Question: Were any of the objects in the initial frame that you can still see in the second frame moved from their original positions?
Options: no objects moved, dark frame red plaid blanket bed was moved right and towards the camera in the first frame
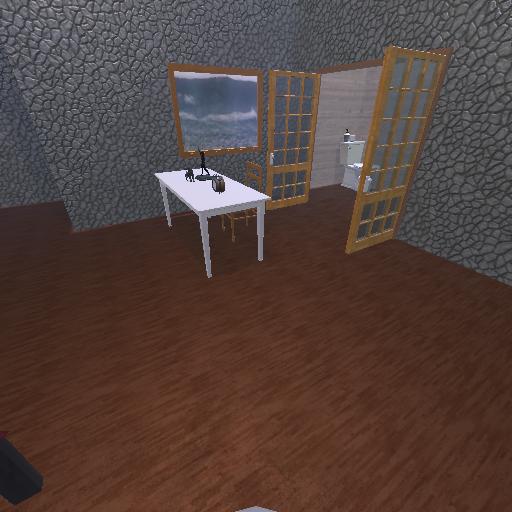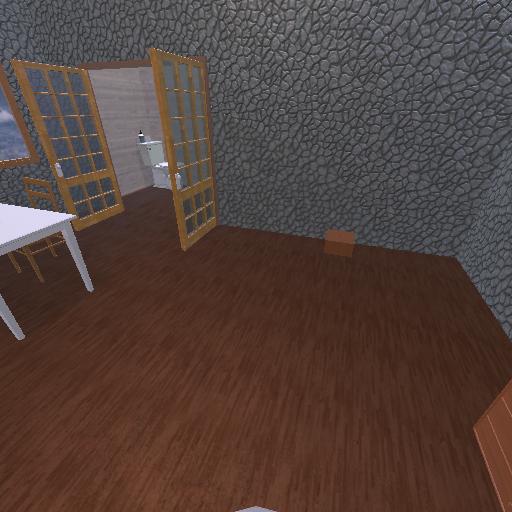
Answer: no objects moved